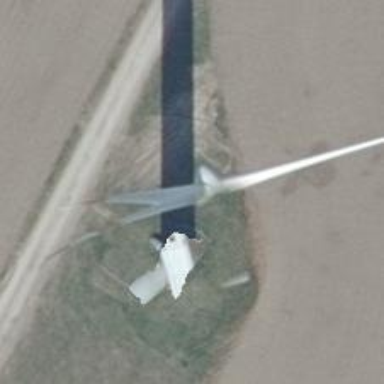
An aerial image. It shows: Wind power generator.